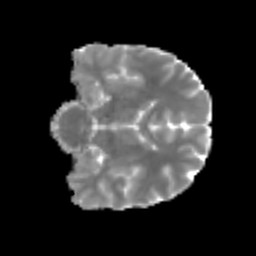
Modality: MD
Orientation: coronal
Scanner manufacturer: siemens
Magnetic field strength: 3 T
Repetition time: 3.6 s
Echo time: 0.092 s